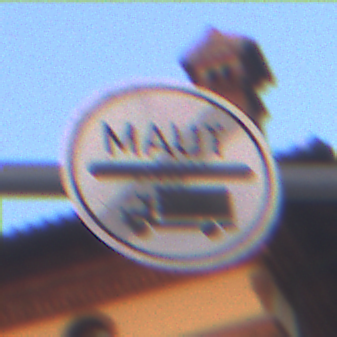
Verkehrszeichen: EndeMautpflicht
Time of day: SunriseSunset
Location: Outdoor (Urban)
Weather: Clear
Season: NotSpecified
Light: Natural